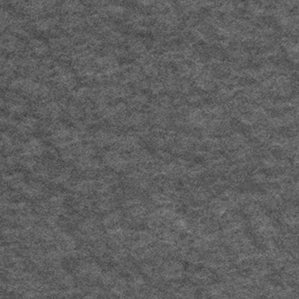
Label: frost